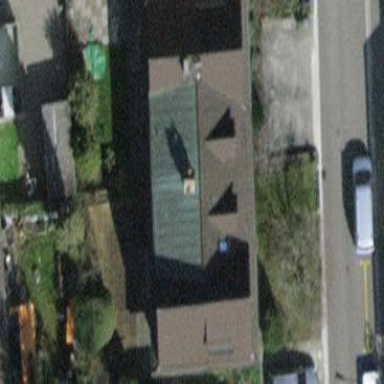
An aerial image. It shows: Semi-detached house with gabled roof.